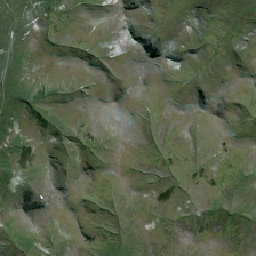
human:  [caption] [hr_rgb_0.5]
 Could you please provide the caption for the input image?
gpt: The pattern of the mountain is very clear.

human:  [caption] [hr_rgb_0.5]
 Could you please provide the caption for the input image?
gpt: The texture of this mountain is very clear.

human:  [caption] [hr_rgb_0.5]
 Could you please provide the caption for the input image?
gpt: The surface of the mountain is clear.

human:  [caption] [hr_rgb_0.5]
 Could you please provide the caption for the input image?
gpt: The texture of the mountain is very clear.

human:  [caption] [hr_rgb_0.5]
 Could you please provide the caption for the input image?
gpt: The surface of the mountain is very clear.